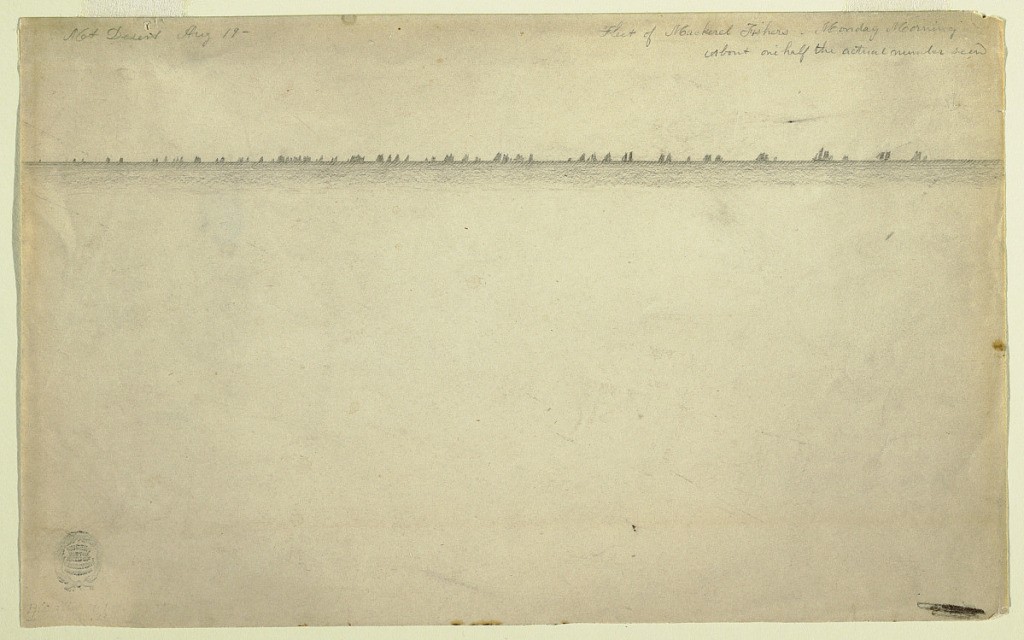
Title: Fleet of Mackerel Fishers, Mt. Desert Island, Maine
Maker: Frederic Edwin Church, American, 1826–1900
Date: August 19, 1850
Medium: Graphite on white wove paper
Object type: Drawing
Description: Seascape sketch showing a large fleet of mackerel fishing boats sailing out to sea from Mt. Desert Island, Maine. Foreground and middle distance are entirely comprised of ocean, while the scene itself takes place in the background across a high horizon. The numerous masts of the fishing boats lend a serrated appearance to the otherwise flat horizon.